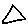
Label: triangle